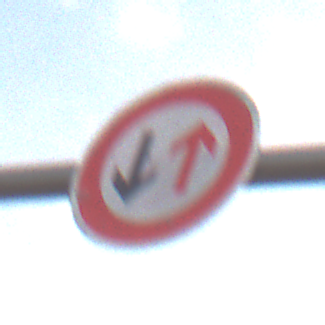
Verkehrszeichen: VorrangDesGegenverkehrs
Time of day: Midday
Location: Outdoor (Nature)
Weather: PartlyCloudy
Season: NotSpecified
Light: Natural